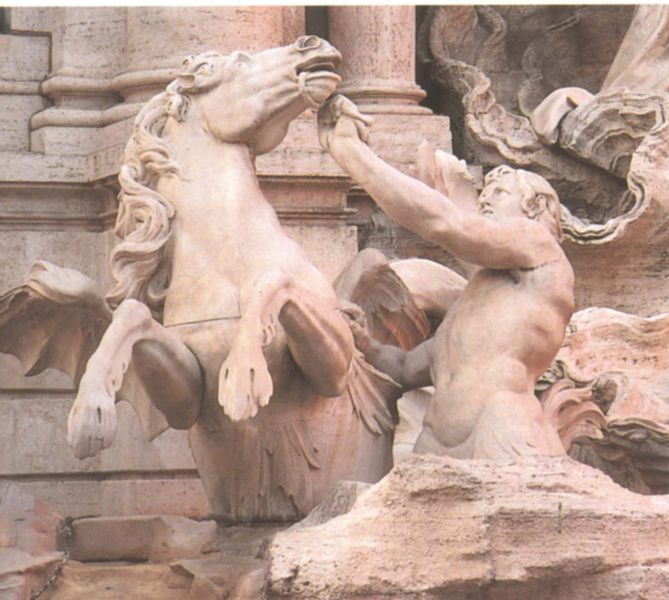
Titel: Fontana di Trevi (Trevibrunnen)
Künstler: Niccoló Salvi
Standort: Rom, Palazzo Poli (EU - I - Latium)
Schlagwörter: flügel, kampf, mann, nackt, bewegung, marmor, säule, säulen, stein, renaissance, brunnen, pferd, skulptur, statue, zaumzeug, zügel, schlacht, wild, detail, plastik, torso, hölle, geflügelt, pegasus, mamor, aufbäumen, poseidon, torsen, läule, fontana di trevi, trevi, hufel